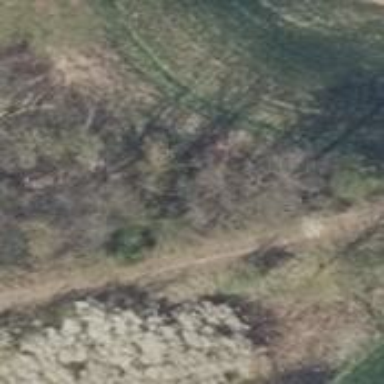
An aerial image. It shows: Row of trees in natural setting.